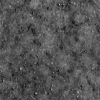
Atmospheric dust classification: not_dusty